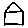
Label: house